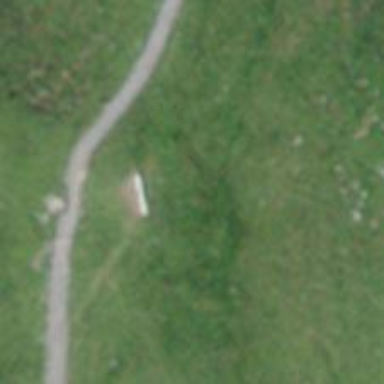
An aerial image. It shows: Bench.